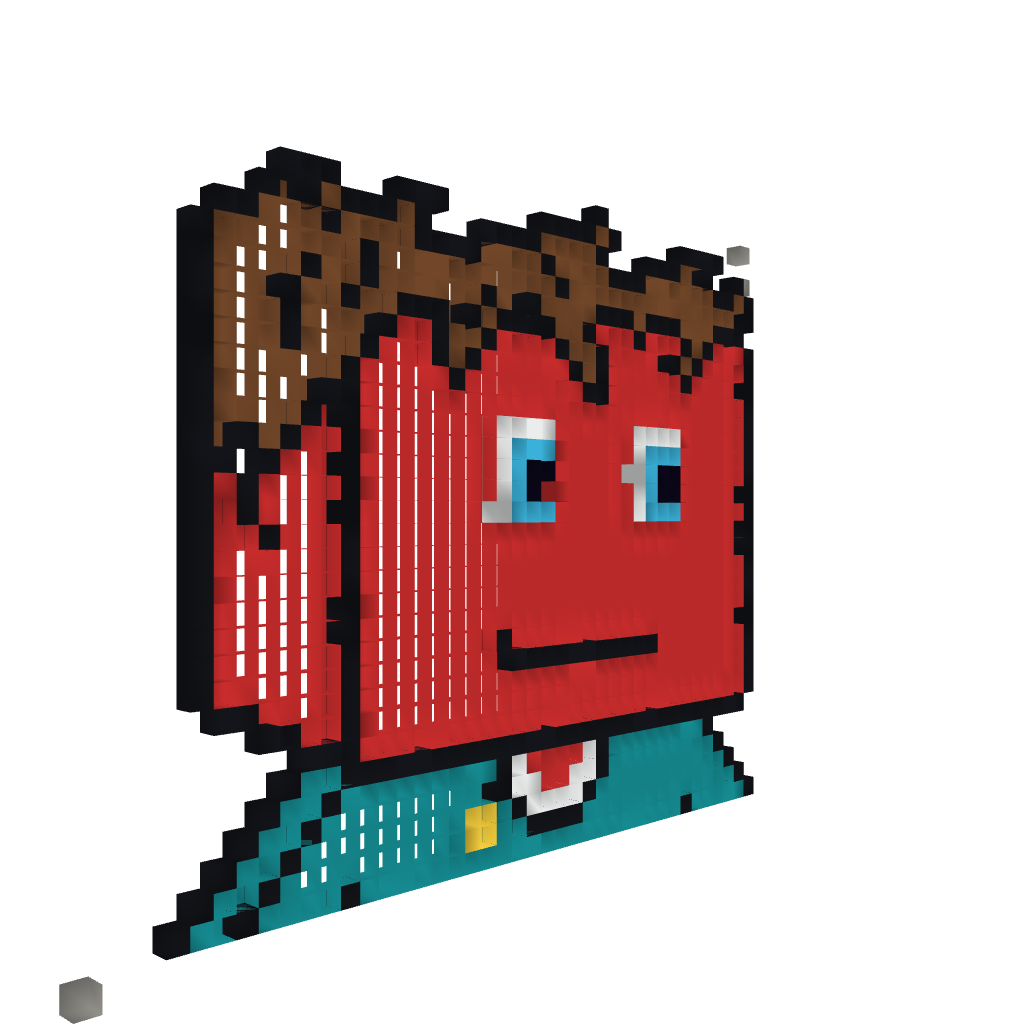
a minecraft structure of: Brownbiscuitsface